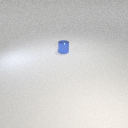
small blue metal cylinder